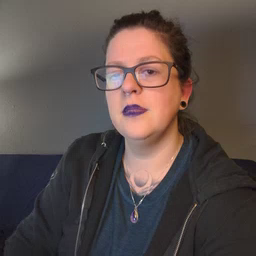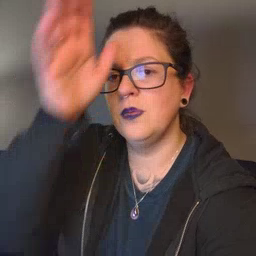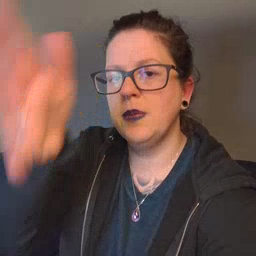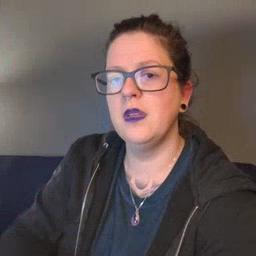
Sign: grandpa